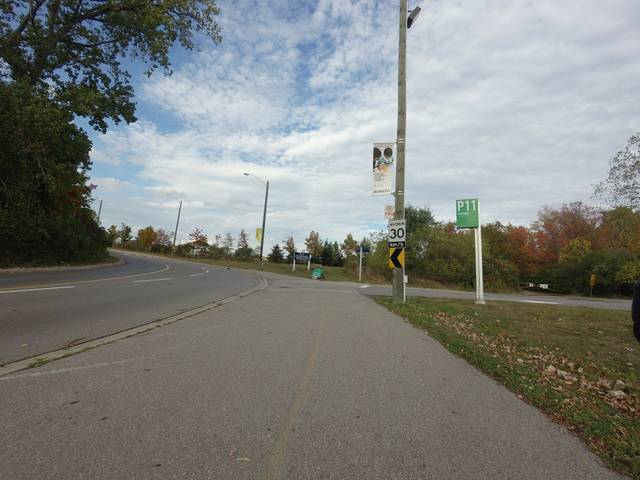
Region: Canada
Coordinates: 43.545, -79.66